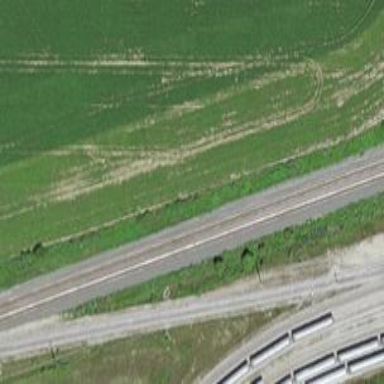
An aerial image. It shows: Railway crossover.